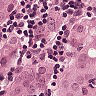
Metastatic tissue present: yes